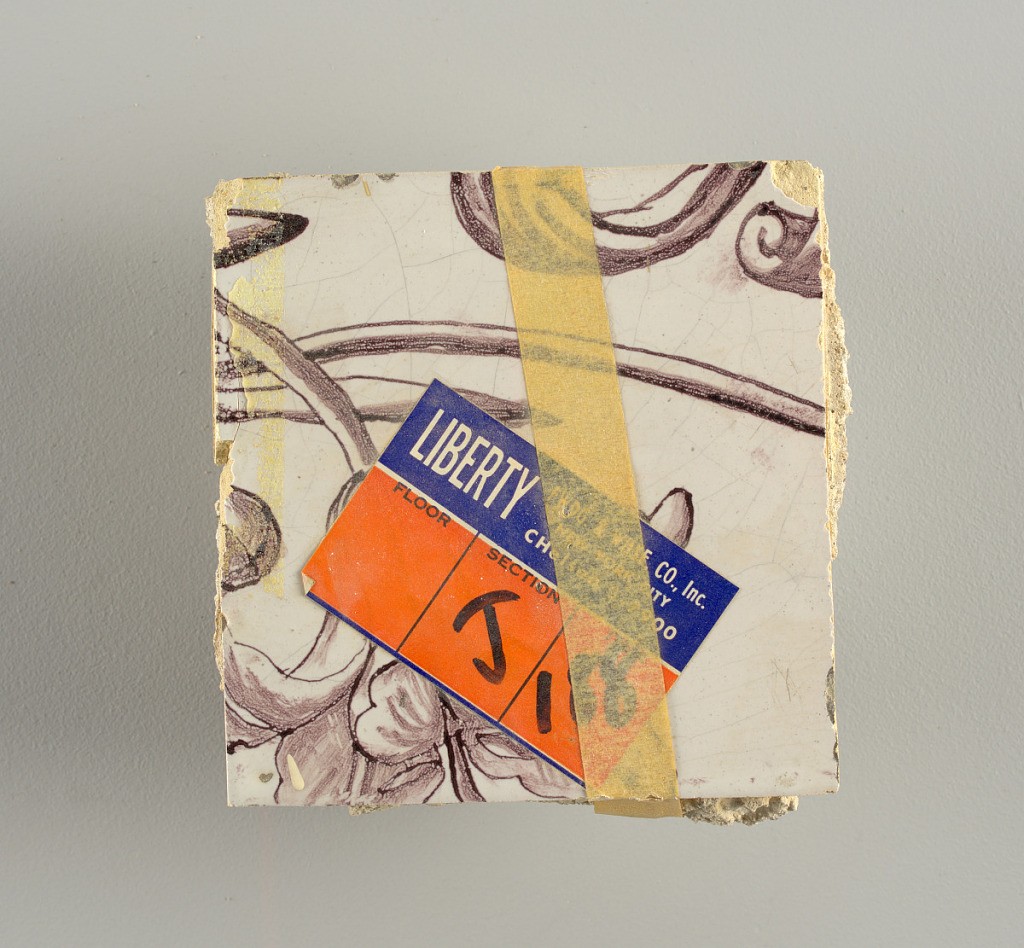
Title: Wall facing
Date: ca. 1725
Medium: tin-glazed earthenware, underglaze
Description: Two vertical rectangles, twenty-three tiles high.  A) Nine tiles wide at top; seven tiles wide at bottom.  B) Ten and one-half tiles wide.

Arabesque design of foliage.  A) with centered figure of Justice under a canopy.  B) with centered urn.